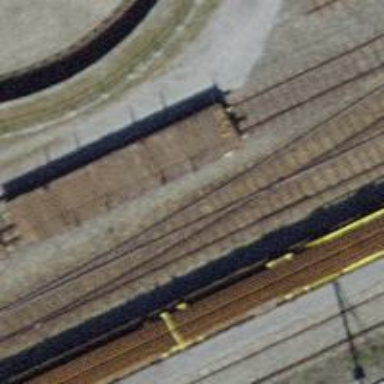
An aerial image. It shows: Single-track spur railway line.